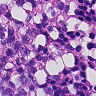
Metastatic tissue present: no